This grayscale image was formed by reshaping a rotor test-rig vibration snapshot into a 2-D grid. Diagnose the rotating machine from this image, choosing from: normal, misalignment, unbalance, looseness.
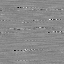
Answer: normal